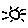
Label: sun